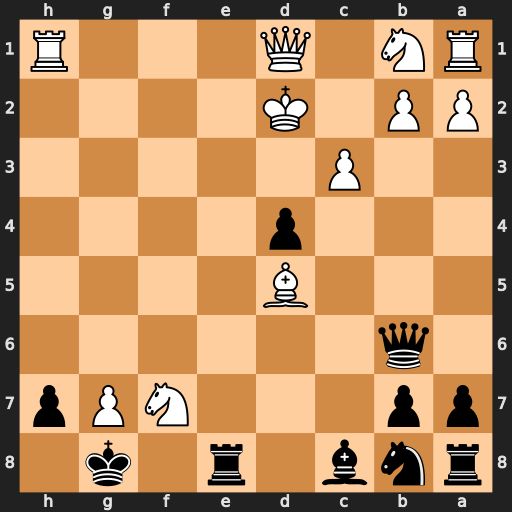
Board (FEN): rnb1r1k1/pp3NPp/1q6/3B4/3p4/2P5/PP1K4/RN1Q3R
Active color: b
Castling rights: -
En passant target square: -
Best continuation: Qxb2+ Qc2 Re2+ Kxe2 Qxc2+ Nd2 Bg4+